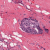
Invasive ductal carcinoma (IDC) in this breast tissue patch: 0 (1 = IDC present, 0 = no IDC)